Question: Whenever I clicked the view button, in a specific person, the modal is giving me a wrong data.

I clicked Paul's data from the table, and the modal is giving me Kharen's data, I want to display the correct data when selected.
'''
<?php
$rs = $PDOCon->prepare("SELECT * FROM applicant)
");
if ($rs->execute()) {
}else{
echo "<script type='text/javascript'>alert('Invalid ID!');</script>";
}
$str="<div class='demo_jui'><table style='color: black;' cellpadding='0' cellspacing='0' border='1' class='display' id='tbl' class='jtable'>";
$str.="
<thead>
<tr>
<th>Applicant ID</th>
<th>Full Name</th>
<th>Applied Job</th>
<th>Date Applied</th>
<th>Action</th>
</tr>
</thead>
<tbody>";
while($row=$rs->fetch(PDO::FETCH_ASSOC)){
$str.= "<tr>";
$str.= "<td>" .( $row['people_id']) . "</td>";
$people_id= $row['people_id'];
$str.= "<td>" .($row['FName']) . " " .( $row['MName']) . " " .( $row['LName']) ."</td>";
$LName= $row['LName'];
$FName= $row['FName'];
$MName= $row['MName'];
$str.= "<td >" .( $row['job_description']) . "</td>";
$str.= "<td >" .( $row['applicant_applied_date']) . "</td>";
$str.= "<td ><a href='' data-toggle='modal' data-target='#myModal'><i class='fa fa-eye'> VIEW RESUME</i></a></td> ";
$str.= "</tr>";
}
echo $str;
echo "</tbody></table></div>";
'''
Code above will display the data from the database.
Modal is in the same page as the first one. Here it is:
'''
echo '<div class="modal fade" id="myModal" role="dialog" data-backdrop="static" data-keyboard="false">';
echo '<div class="modal-dialog modal-md">';
echo '<div class="modal-content">';
echo '<div class="modal-header">';
echo '<button type="button" class="close" data-dismiss="modal">&times;</button>';
echo '<h5 class="modal-title">View Applicant Information</h5>';
echo '</div>';
echo '<div class="modal-body">';
echo '<label style="font-weight: bold;"><strong>Name: </strong>'.$LName.', '.$FName.' '.$MName.'</label></br>';
echo '<label><strong>Email Address: </strong></label> </br>';
echo '<label><strong>Contact Number: </strong></label> </br>';
echo '<a href=encode_view.php?id='.$people_id.' type="submit">VIEW DETAILED RESUME</a>';
echo '<a href=print_pdf_2.php?id='.$people_id.' type="submit" class="btn btn-primary">VIEW PDF RESUME</a>';
echo '<a href=print_pdf.php?id='.$people_id.' type="submit" class="btn btn-primary">VIEW HH PDF RESUME</a>';
echo '</div>';
echo '</div></div></div></div>'; ?>
'''
This is my code so far, I'm new to PHP, should I use Javascript, in getting the value, but I'm not familiar in Javascript?
Any idea?
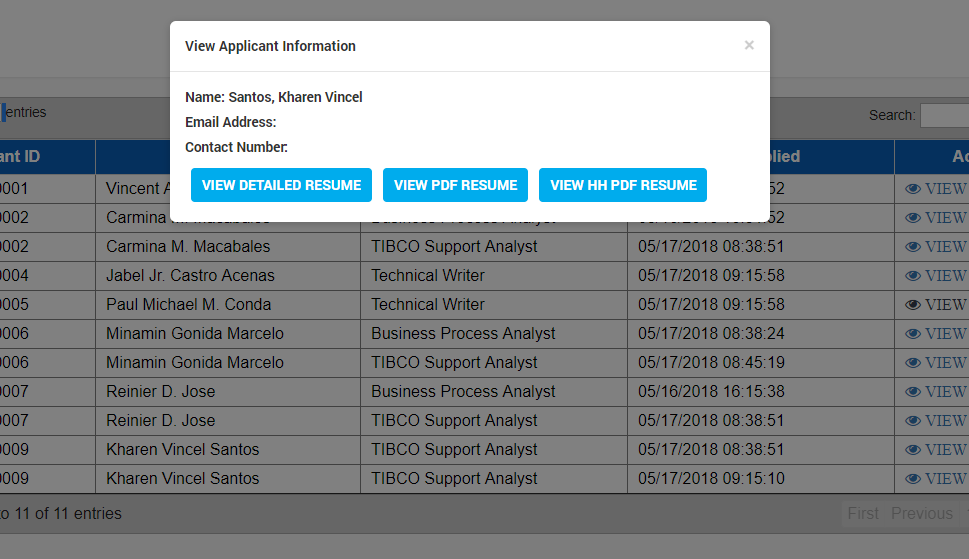
Answer: You can use the below template.
Added people id in the view links so that the modal will know which particular record to retrieve.
'''
$str.= "<td ><a href='' data-toggle='modal' data-target='#myModal'><i class='fa fa-eye'> VIEW RESUME</i></a></td> ";
'''
'''
$str.= "<td ><a href='' data-toggle='modal' data-people-id='".$people_id."' data-target='#myModal'><i class='fa fa-eye'> VIEW RESUME</i></a></td> ";
'''
On modal open, the below code retrieves the record from database using the people id that is in the view link. This uses ajax and a separate php file to retrieve the record of the relevant person.
Use this modal handler:
'''
<script>
$('#myModal').on('show.bs.modal', function(event) {
var button = $(event.relatedTarget);
var people_id = button.data('people-id');
var modal = $(this);
$.ajax({
type: "POST",
url: "get_person.php",
data: {
'people_id': people_id,
'submit': 'submit',
},
success: function(res) {
var response = JSON.parse(res);
var row = response.data;
if (response.status == "success") {
var full_name = row.FName + " " + row.MName + " " + row.LName;
$(modal).find('.modal-body').html('<label style="font-weight: bold;"><strong>Name: </strong>'+full_name+'</label></br>');
} else {
alert(response.msg);
}
}
});
});
</script>
'''
The below code will respond with the requested record in json format to display in the modal.
Create a file named
'''
if(isset($_POST['submit'])){
$people_id = isset($_POST['people_id'])?$_POST['people_id']:0;
if($people_id > 0){
$dbh = new PDO('mysql:host=localhost;dbname=peeps', 'dbuser','dbpasss');
$stmt = $dbh->prepare("SELECT * FROM tblname WHERE people_id = :people_id");
$stmt->bindValue(":people_id", $people_id);
if($stmt->execute()){
$row = $stmt->fetch(PDO::FETCH_ASSOC);
exit(json_encode(array('status'=>'success', 'data'=>$row)));
}
}
}
exit(json_encode(array('status'=>'fail', 'msg'=>'Failed to fetch data!')));
'''